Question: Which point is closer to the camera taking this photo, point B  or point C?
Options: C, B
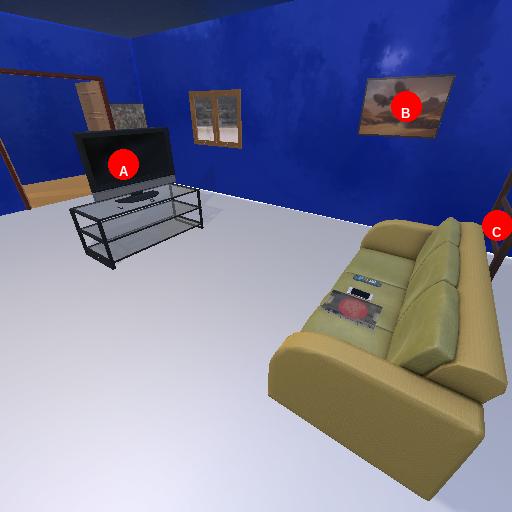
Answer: C